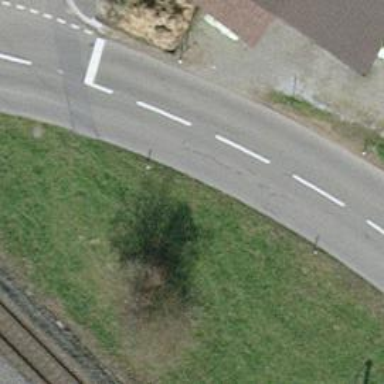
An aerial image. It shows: Asphalt road classified as tertiary.